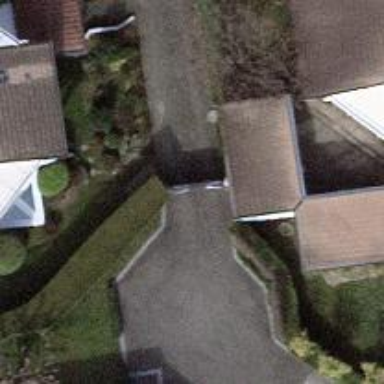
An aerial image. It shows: Gate.